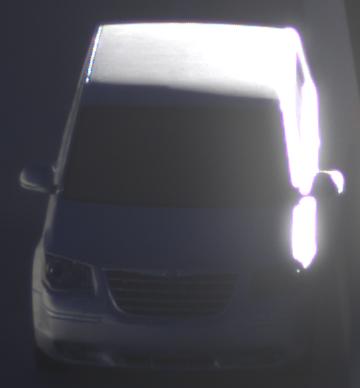
Make: Chrysler
Model: Grand Voyager 3.8
Detailed model: Grand Voyager
Model produced from: 2008/03
Model produced until: 2010/12
Doors: 5
Color: white
Road condition: dry road
Daytime: sunrise or sunset
Contrast: high contrast